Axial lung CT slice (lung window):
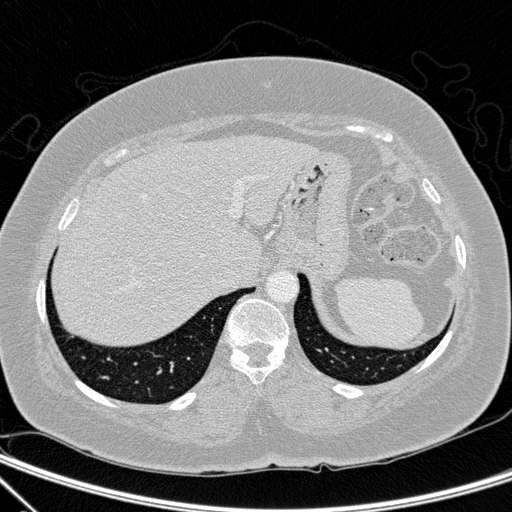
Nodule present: no